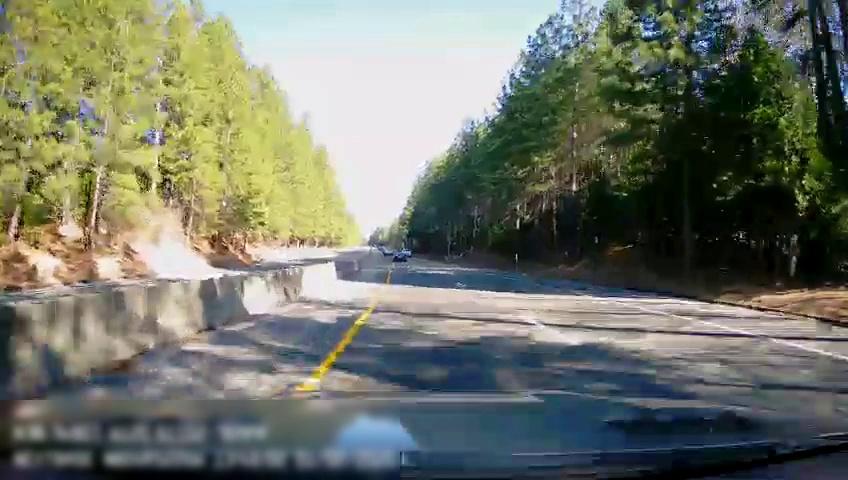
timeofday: Day
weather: Sunny
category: Drivable Space
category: Drivable Space
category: Vehicles | Car
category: Vehicles | Car
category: Lanes | Current Lane
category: Lanes | Current Lane
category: Lanes | Alternate Lane